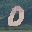
Label: 0